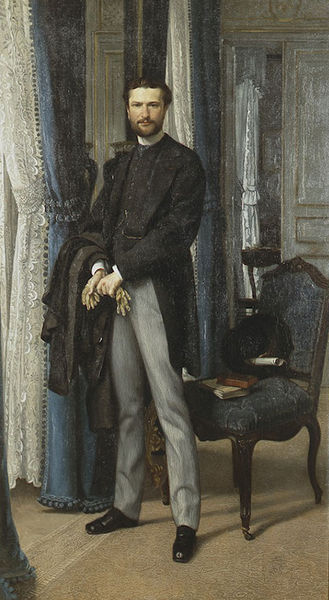
Titel: Baron Aimé de la Seillière
Künstler: James Tissot
Standort: Karlsruhe
Institution: Staatliche Kunsthalle Karlsruhe
Schlagwörter: blau, dunkel, gemälde, hand, haut, kopf, mann, schatten, weiß, gelb, ocker, braun, fenster, frisur, grau, haar, handschuh, handschuhe, hell, holz, hut, hüte, jahrhundertwende, kopfbedeckungen, licht, mund, nase, raum, schwarz, stirn, stuhl, stühle, tisch, tür, zimmer, ölbild, blick, haus, rot, schloss, beige, hochformat, malerei, muster, teppich, anzug, bart, hemd, hose, jacke, jung, mütze, mützen, schnurrbart, wand, arm, arme, augen, falten, gesicht, halten, kleidung, kragen, mensch, rahmen, spitze, stehen, vollbart, bildnis, hals, herr, hände, innenraum, portrait, porträt, spiegel, vorhang, öl, schlank, sonne, boden, auge, gewand, gold, haare, interieur, mantel, reich, sessel, stehend, adel, drei, klassizismus, spitzen, person, frontal, kontrast, mittelscheitel, potrait, rokoko, stilleben, stillleben, beine, kopfbedeckung, lächeln, bein, farbig, schrift, bücher, papier, papiere, schrank, lehne, sitz, perspektive, parkett, schuhe, hosen, farben, türe, saal, könig, frack, gardine, gardinen, jugendstil, polster, salon, vorhänge, monet, ernst, aufrecht, starr, ganzfigurig, manet, flügeltür, stuck, durchgang, poliert, edel, rüschen, knöpfe, jackett, sakko, jacket, weste, hängen, offen, stolz, buch, gentleman, lehnstuhl, palast, steht, groß, militär, uniform, bürger, leinwand, stand, manschetten, offizier, stehkragen, tasche, schuh, ganzkörper, kurz, ganzfigur, rolle, biedermeier, karte, jüngling, herrschaftlich, papierrolle, residenz, stuhlbeine, troddel, wrack, general, herzog, pastor, prinz, jakett, schriftrolle, troddeln, gelehrter, ganzkörperporträt, bommel, aufbruch, edelmann, freundlich, polsterstuhl, vorhand, lackschuhe, prunk, selbstbewusst, zierrat, ludwig, vertäfelung, holzbein, fesnter, verziehrung, ludwig ii, schrankwand, attraktiv, breitbeinig, stuh, ernster blick, tüt, schuge, stores, zweireiher, store, frak, altbau, biedermeyer, selbstbild, lange beine, kühle farben, gutsherr, neunzehntes, 19. jahrhundert, hanschuhe, schwarz blau, handschuge, spirtzen, großbürger, bürgerlicher, breitbeing, whohnzimmer, offitier, vertäfeklung, junggeselle, hhose, bürge, dre hände, zi8mmel, blicm, ludwog, pommeln